Interaction volume radius: 5 \u00c5
Interaction volume height: 10 \u00c5
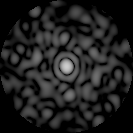
Disorder parameter: 0.8833